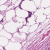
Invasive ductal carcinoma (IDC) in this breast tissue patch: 0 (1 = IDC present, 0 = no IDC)